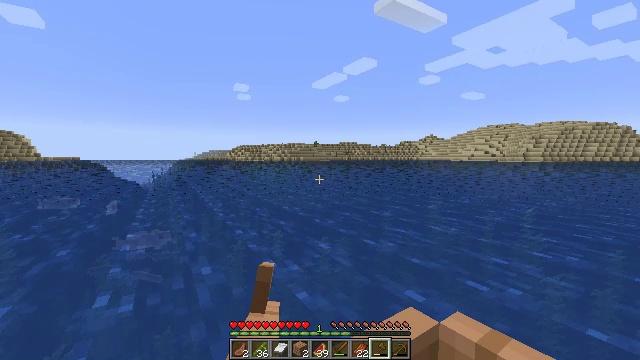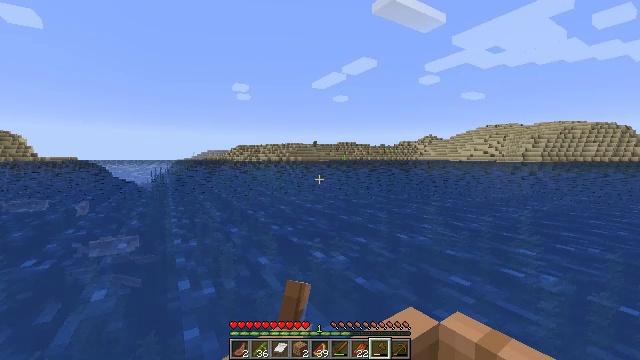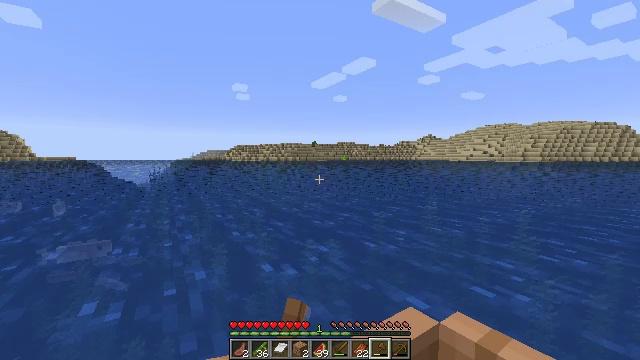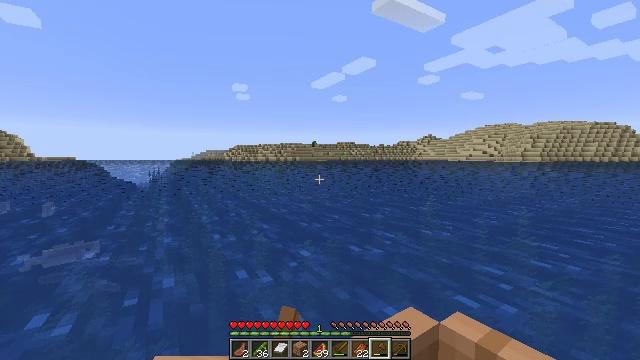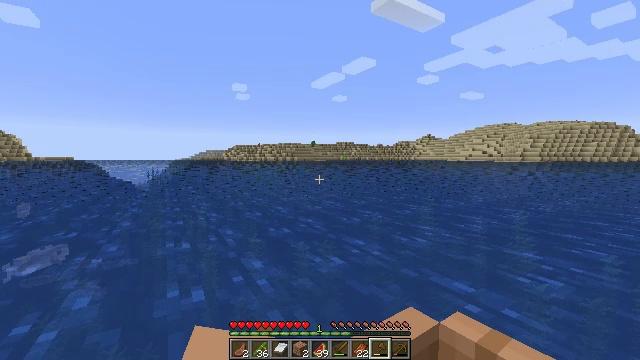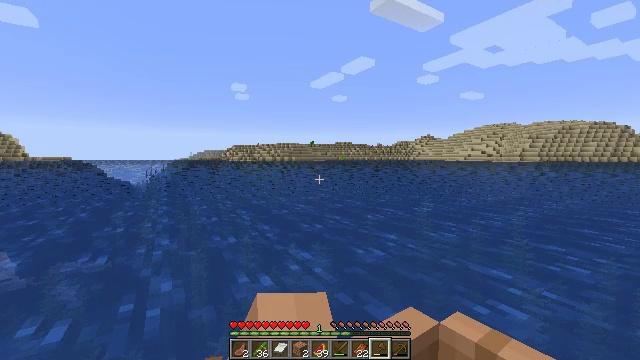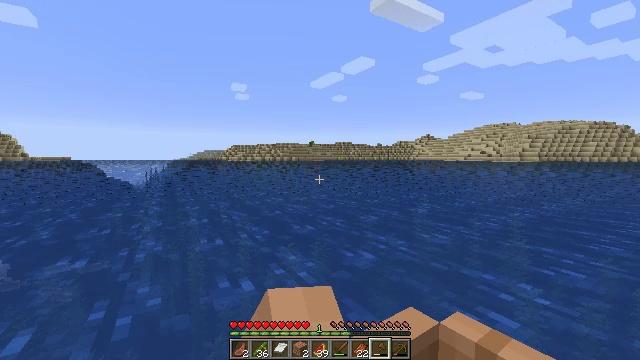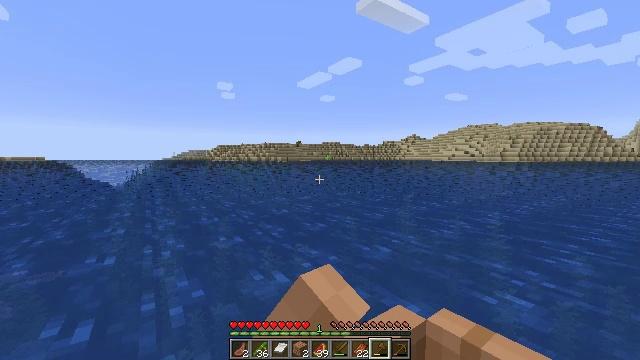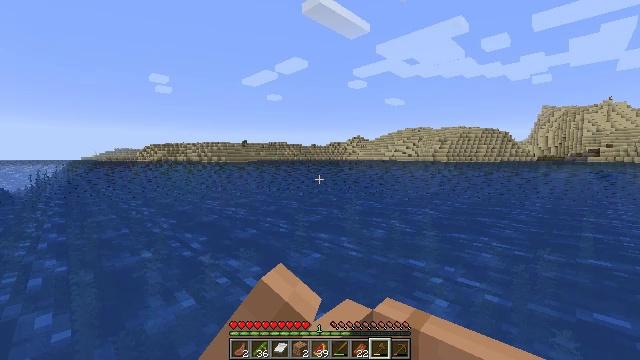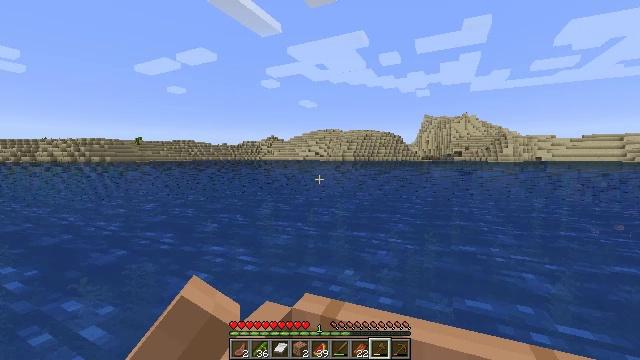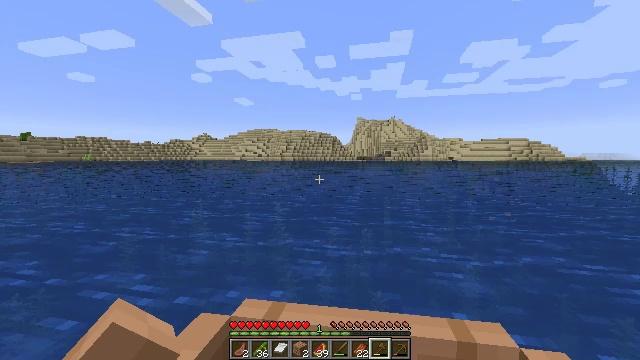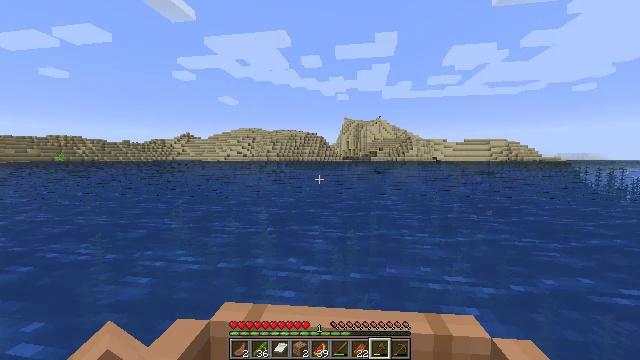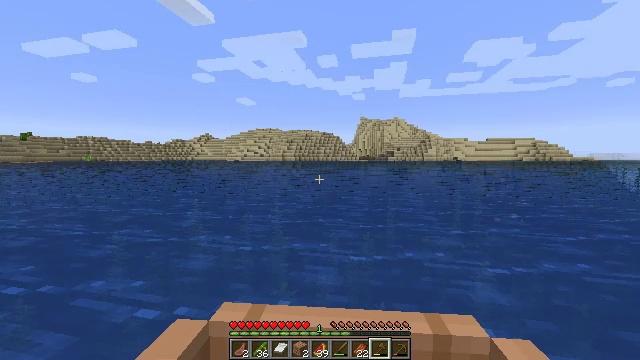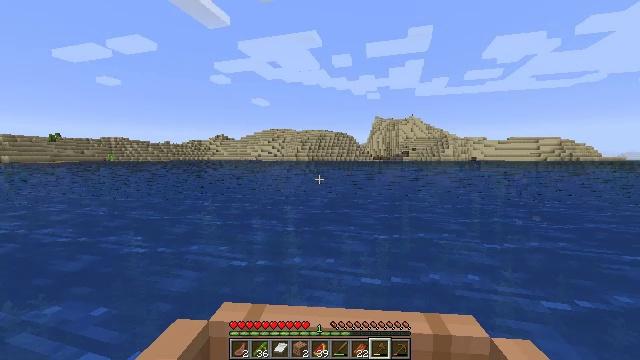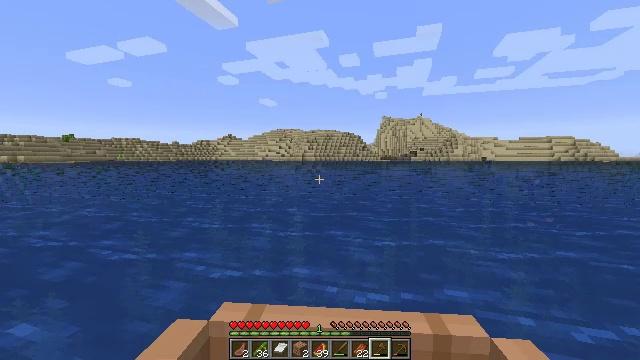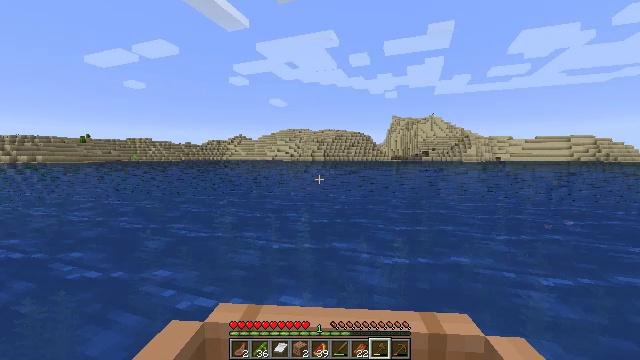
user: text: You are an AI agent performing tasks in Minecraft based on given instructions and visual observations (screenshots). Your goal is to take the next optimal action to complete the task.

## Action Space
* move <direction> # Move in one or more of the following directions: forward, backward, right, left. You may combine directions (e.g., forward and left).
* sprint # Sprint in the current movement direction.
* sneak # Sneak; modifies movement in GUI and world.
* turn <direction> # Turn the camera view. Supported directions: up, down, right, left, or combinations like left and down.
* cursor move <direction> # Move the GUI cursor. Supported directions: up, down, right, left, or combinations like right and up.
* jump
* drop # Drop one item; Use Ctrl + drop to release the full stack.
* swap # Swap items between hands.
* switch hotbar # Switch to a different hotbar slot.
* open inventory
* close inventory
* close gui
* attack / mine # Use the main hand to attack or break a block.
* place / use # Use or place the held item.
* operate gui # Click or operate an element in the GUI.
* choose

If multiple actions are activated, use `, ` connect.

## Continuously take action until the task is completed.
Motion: motion action
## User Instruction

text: Harvest kelp plant in the water.
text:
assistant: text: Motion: move forward
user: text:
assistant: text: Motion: move forward
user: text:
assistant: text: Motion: move forward
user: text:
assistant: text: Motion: move forward
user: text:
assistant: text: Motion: move forward
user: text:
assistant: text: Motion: move forward
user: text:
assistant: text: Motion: move forward, turn right
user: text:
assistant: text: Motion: move forward, turn right
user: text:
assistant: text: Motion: move forward and move left, turn right
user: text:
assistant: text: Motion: move forward and move left, turn right
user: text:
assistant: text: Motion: move forward and move left, turn right
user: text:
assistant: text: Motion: move forward and move left
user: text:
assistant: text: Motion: move forward
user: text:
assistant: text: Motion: move forward
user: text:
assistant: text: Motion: move forward
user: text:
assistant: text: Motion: move forward
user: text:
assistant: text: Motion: move forward
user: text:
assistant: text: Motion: move forward
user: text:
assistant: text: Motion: move forward
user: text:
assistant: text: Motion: move forward
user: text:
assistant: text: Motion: move forward
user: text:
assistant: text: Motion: move forward
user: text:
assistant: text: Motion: move forward
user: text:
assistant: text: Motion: move forward
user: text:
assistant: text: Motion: move forward
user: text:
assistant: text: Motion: move forward
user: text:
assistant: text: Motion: move forward
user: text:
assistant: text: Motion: move forward and move right
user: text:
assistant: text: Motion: move forward and move right
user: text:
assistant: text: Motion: move forward and move right